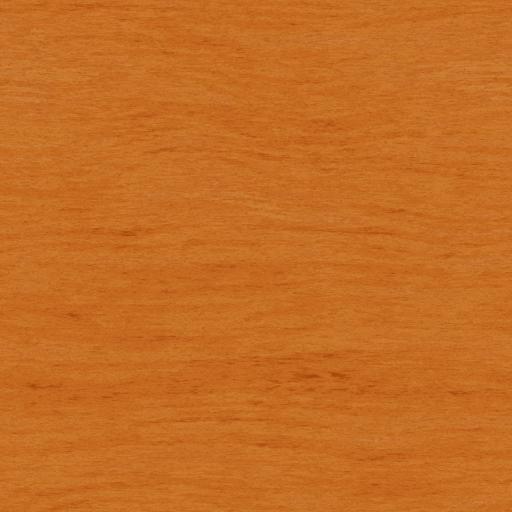
Tags: clean fine orange smooth wood wooden